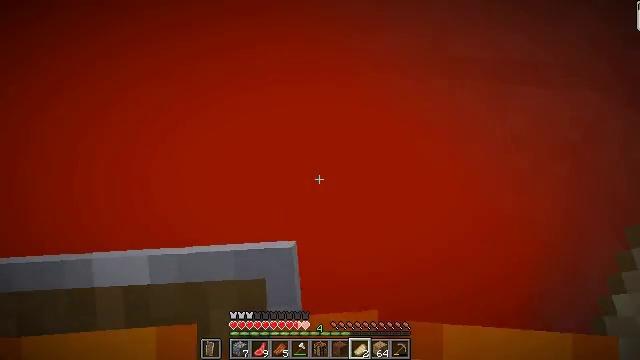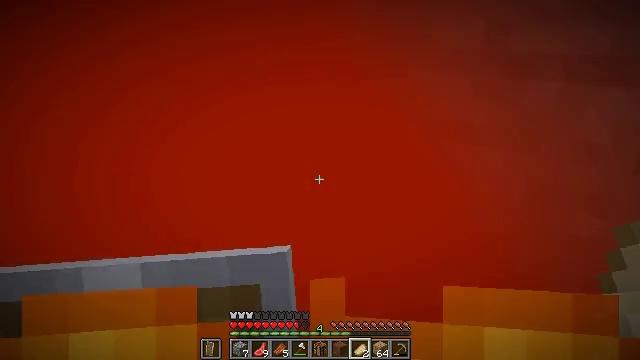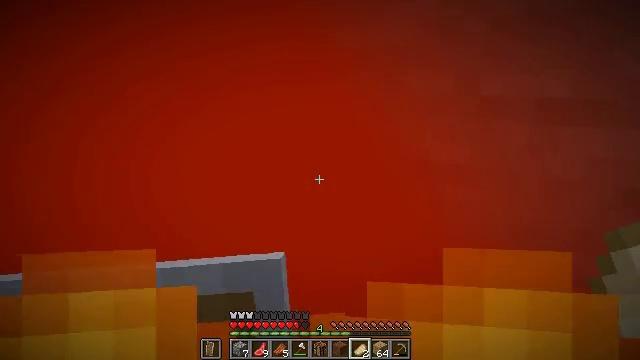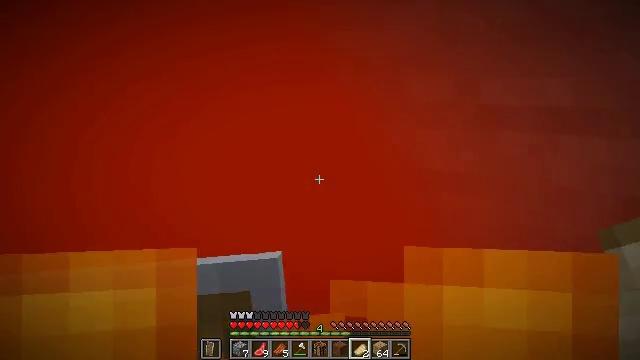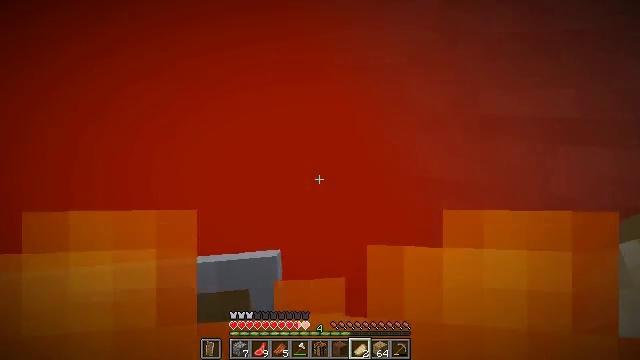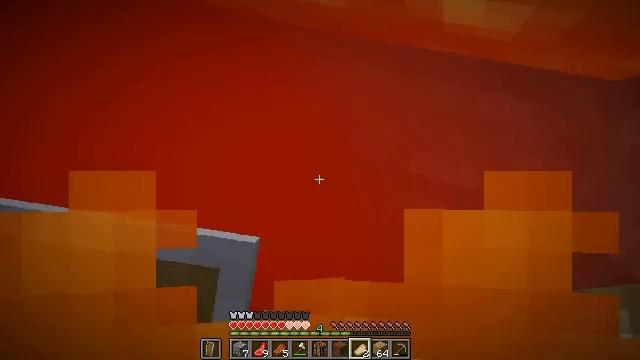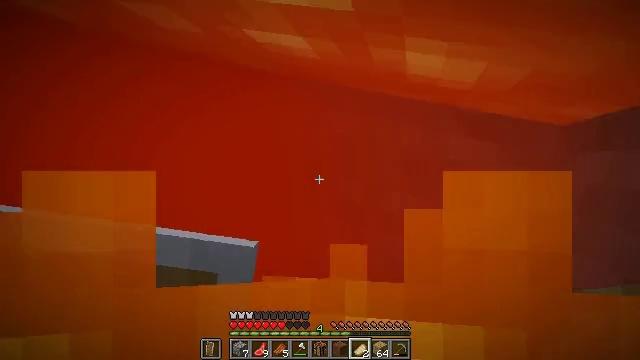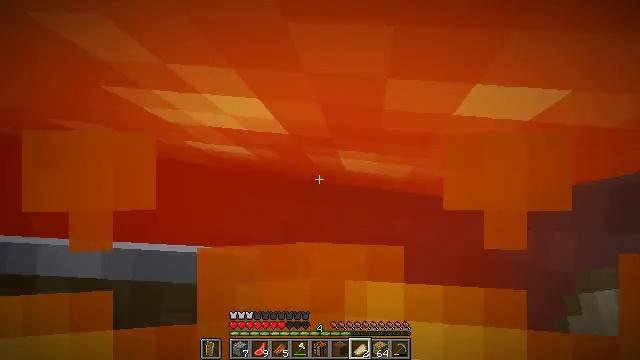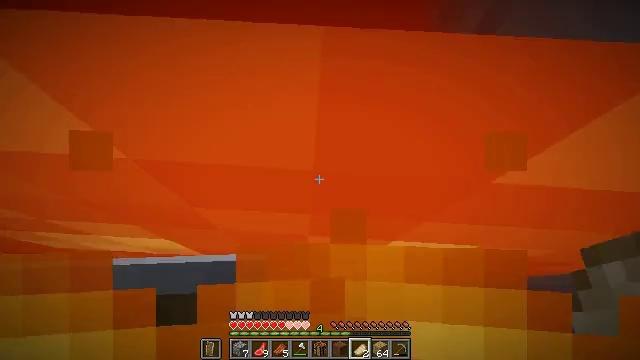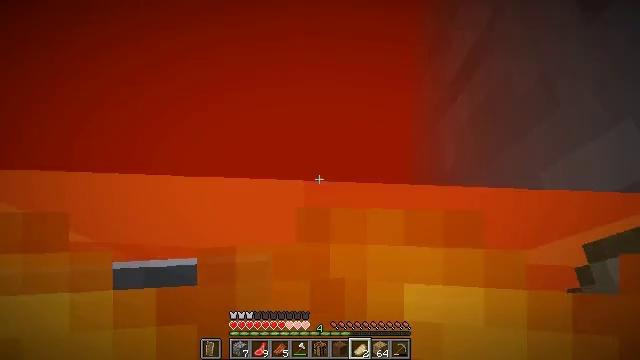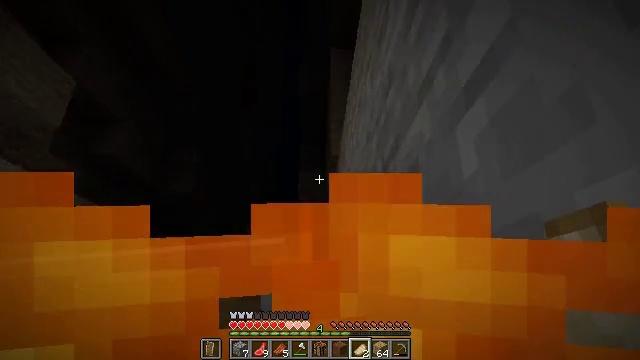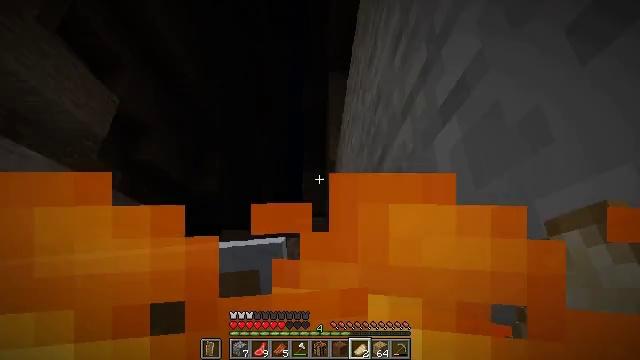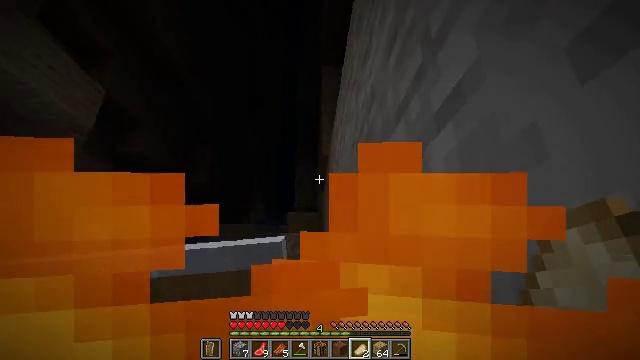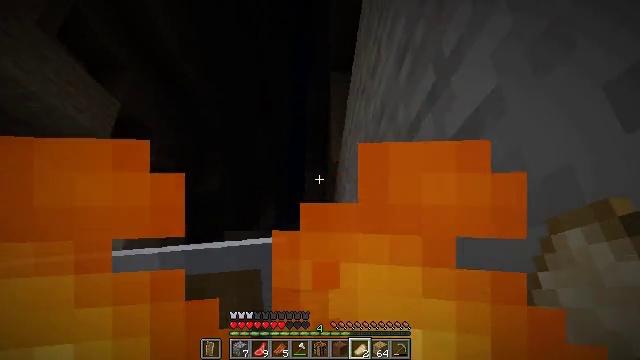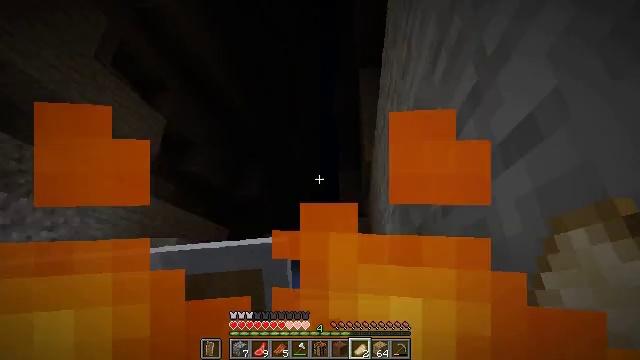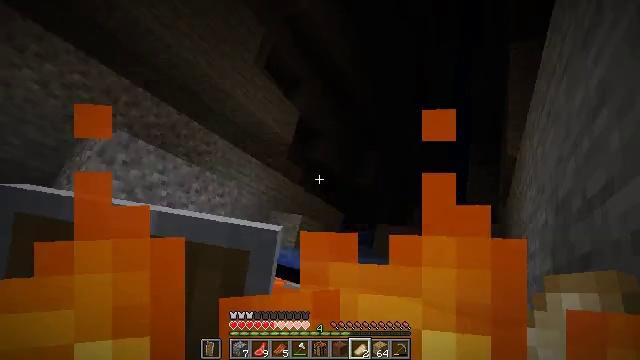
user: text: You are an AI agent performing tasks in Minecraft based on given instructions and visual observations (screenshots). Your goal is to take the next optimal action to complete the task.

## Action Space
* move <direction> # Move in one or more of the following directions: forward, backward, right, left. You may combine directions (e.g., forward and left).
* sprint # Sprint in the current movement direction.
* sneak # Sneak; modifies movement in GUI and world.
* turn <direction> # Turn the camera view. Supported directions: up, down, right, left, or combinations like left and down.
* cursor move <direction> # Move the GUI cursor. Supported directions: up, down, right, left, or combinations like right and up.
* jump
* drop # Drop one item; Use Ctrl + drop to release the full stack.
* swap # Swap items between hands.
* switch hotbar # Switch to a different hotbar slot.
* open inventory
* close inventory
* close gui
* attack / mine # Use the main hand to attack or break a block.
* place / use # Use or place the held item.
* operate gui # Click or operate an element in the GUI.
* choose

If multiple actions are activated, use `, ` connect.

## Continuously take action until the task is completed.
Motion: motion action
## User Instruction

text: Remove a cooked porkchop from the inventory.
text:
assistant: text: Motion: turn left
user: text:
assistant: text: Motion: turn right and up
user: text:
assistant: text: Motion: turn up, jump
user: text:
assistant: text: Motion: jump
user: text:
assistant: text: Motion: turn right and up, jump
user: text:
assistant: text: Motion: turn right and up, jump
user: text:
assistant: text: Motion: turn right and up, jump
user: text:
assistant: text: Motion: turn right and up, jump
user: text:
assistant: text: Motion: turn right and up, jump
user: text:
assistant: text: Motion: turn left and down, jump
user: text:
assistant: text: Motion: jump
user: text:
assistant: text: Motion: turn right and down, jump
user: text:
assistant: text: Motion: turn left, jump
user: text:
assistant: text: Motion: turn left, jump
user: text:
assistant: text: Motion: turn left and down, jump
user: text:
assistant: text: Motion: turn left and down, jump
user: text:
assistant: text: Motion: turn left and down, jump
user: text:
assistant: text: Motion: move forward, turn left and up, jump
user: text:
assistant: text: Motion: move forward and move left, jump
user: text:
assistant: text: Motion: move forward and move left, jump
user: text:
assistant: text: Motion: move forward and move left, jump
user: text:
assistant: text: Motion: move forward and move left, sprint, turn left and down, jump
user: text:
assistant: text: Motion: move forward and move left, sprint, turn left and down, jump
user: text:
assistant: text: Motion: move forward and move left, sprint, turn left, jump
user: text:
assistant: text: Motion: move forward and move left, sprint, jump
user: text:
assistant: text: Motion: move forward and move left, sprint, jump
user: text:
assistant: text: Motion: move forward and move left, jump
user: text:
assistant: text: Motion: move forward, turn down, jump
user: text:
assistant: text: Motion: move forward, turn down, jump
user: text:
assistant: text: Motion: move forward, turn down, jump